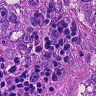
Metastatic tissue present: yes